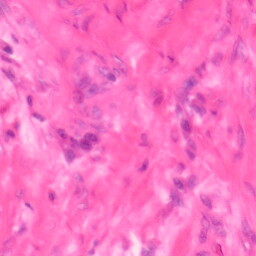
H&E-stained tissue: Colon